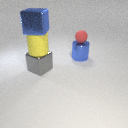
large blue metal cylinder below small red rubber sphere